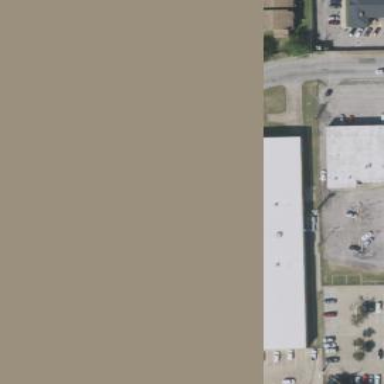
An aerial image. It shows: Warehouse.